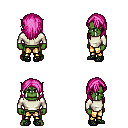
a pixel art fantasy rpg character, male body template, orc, green skin, white long-sleeve shirt, gold greaves, pink long hairstyle, ghillies, four views (front, back, left, right), 2x2 character sprite sheet, small pixel art, hard edges, no anti-aliasing